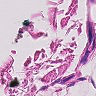
Metastatic tissue present: no